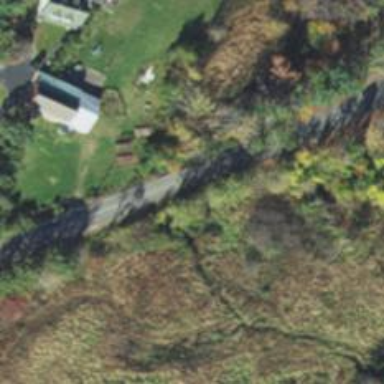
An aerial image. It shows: Culvert tunnel.